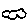
Label: cloud